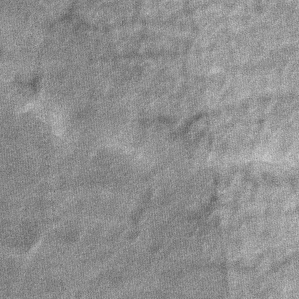
Label: frost